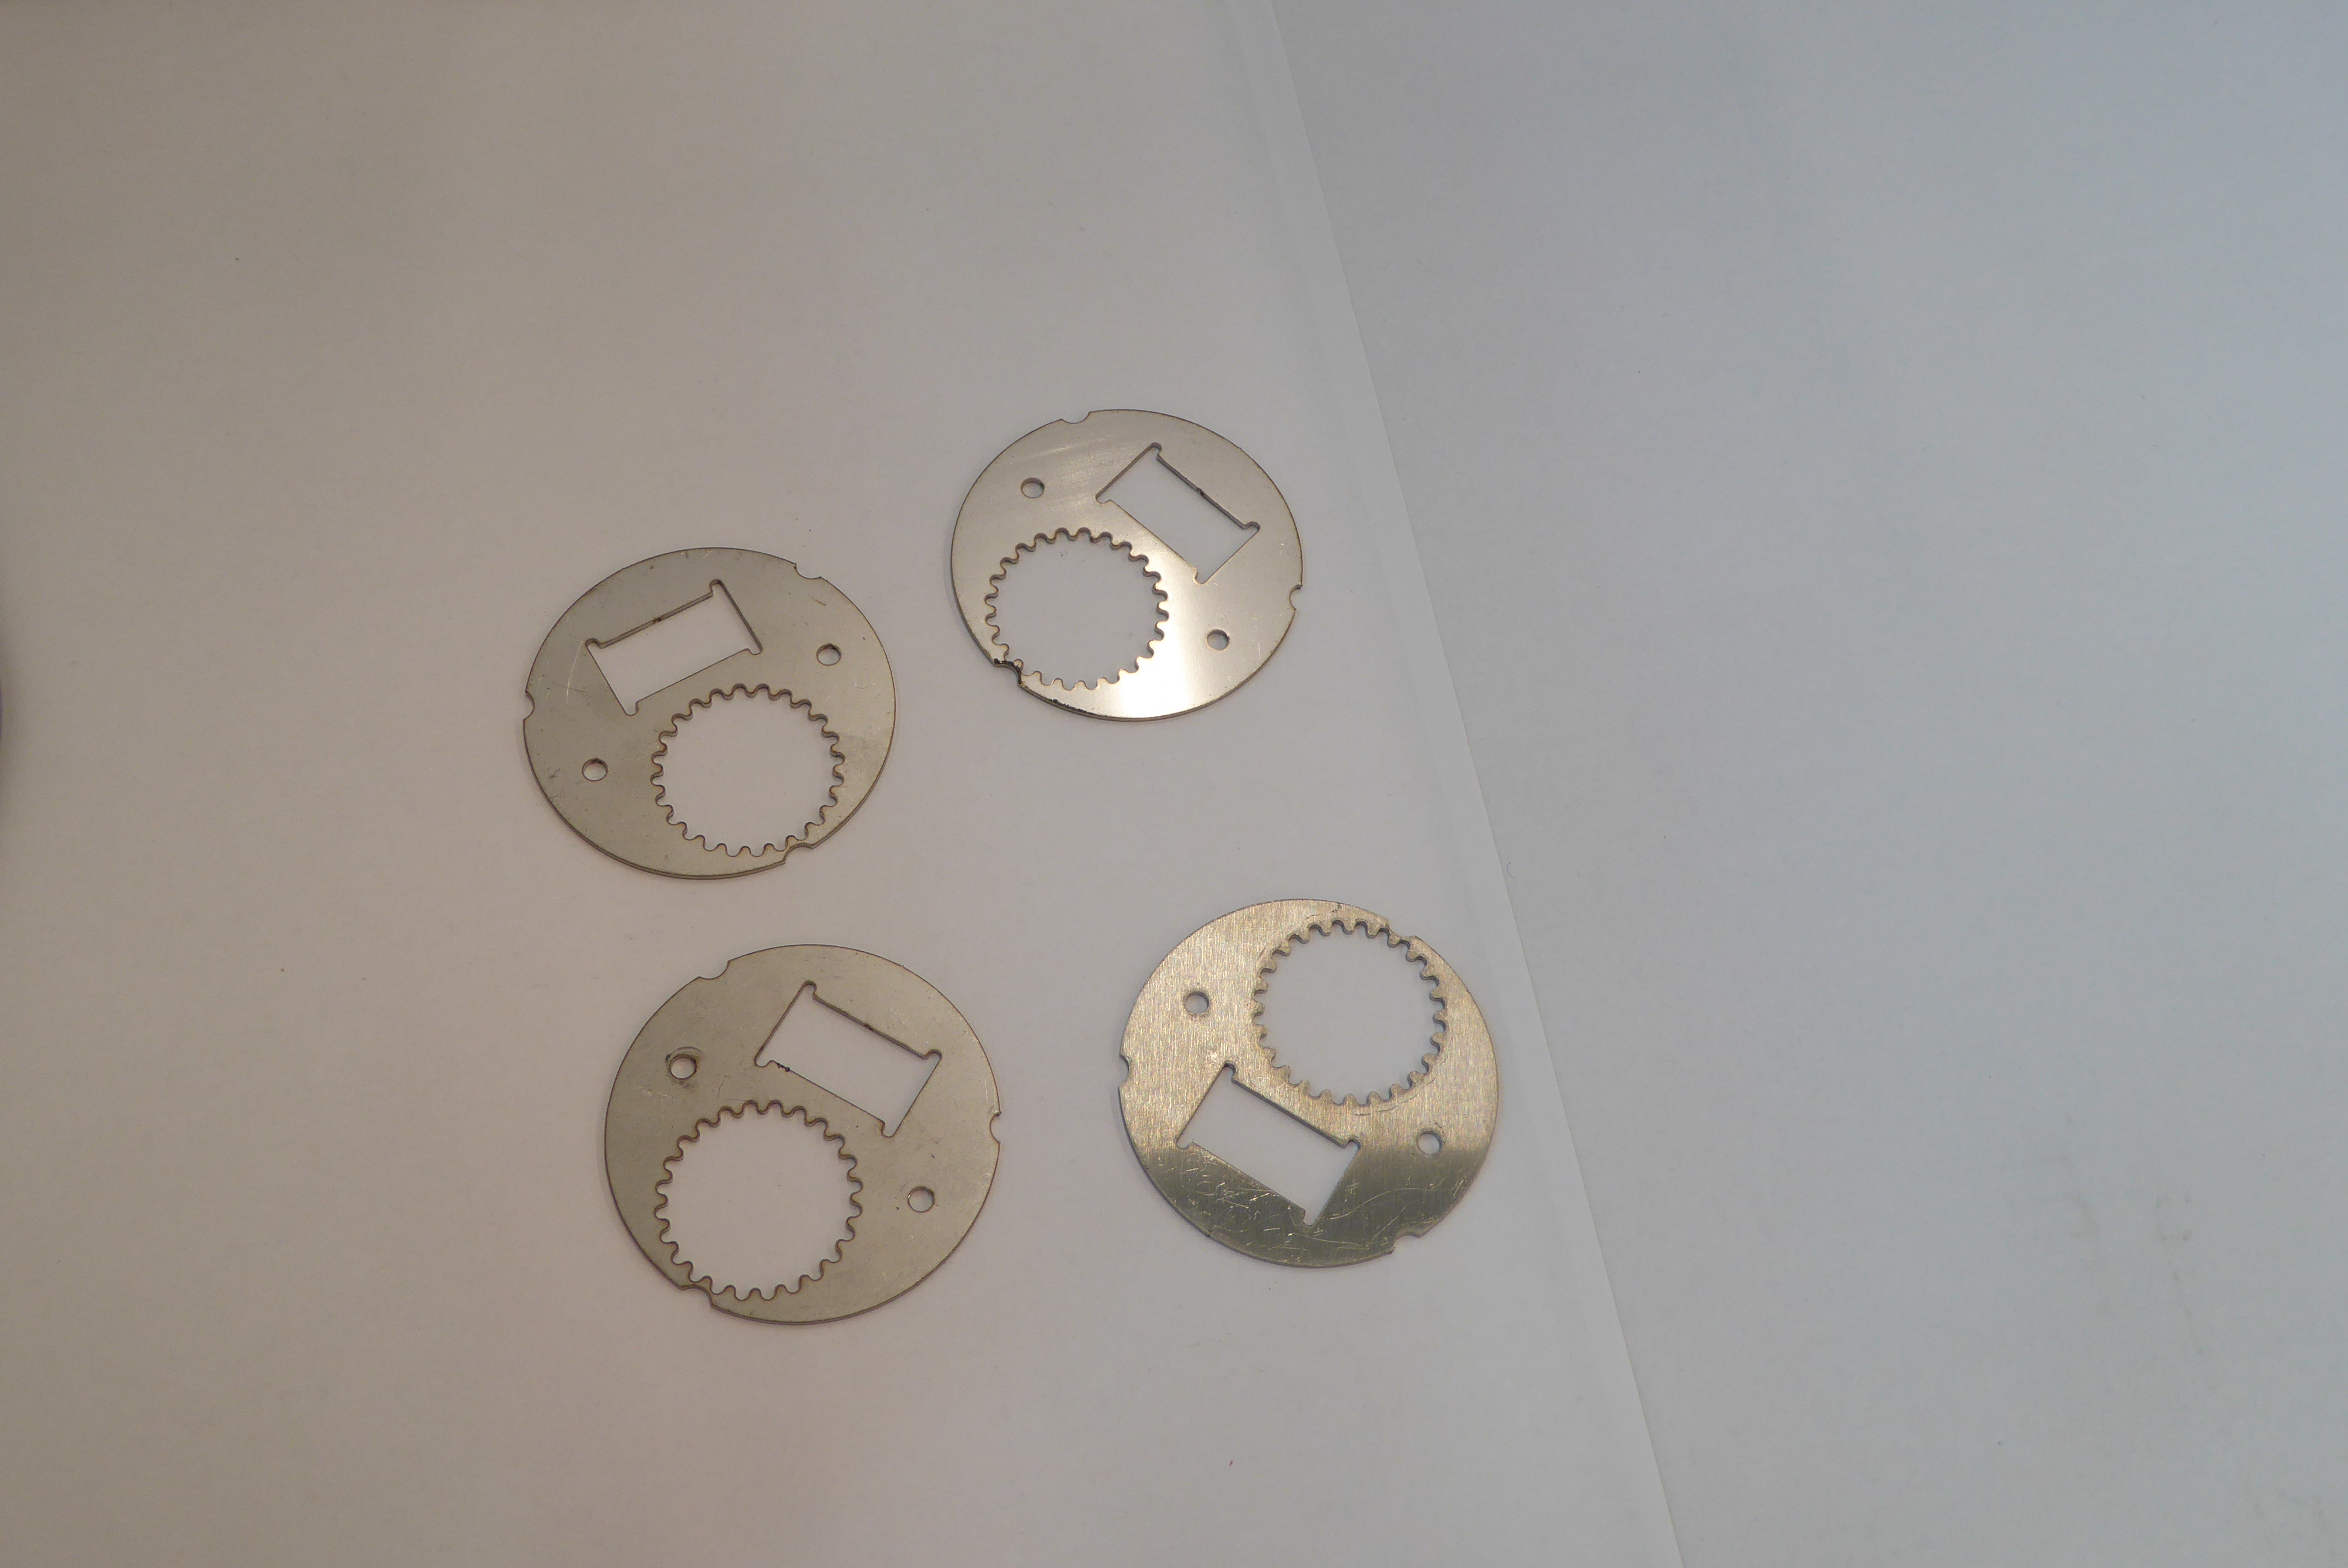
Label: Bottle Opener - Inlay